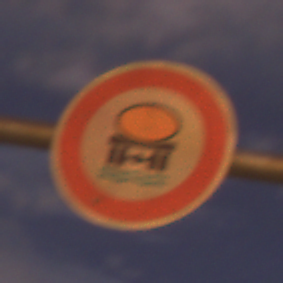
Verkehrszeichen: VerbotFahrzeugeWassergefaehrdenderLadung
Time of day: Night
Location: Outdoor (Suburban)
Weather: PartlyCloudy
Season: NotSpecified
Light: Artificial